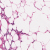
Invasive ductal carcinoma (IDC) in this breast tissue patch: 0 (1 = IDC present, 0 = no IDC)